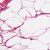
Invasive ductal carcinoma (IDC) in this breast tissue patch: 0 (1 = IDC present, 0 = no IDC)